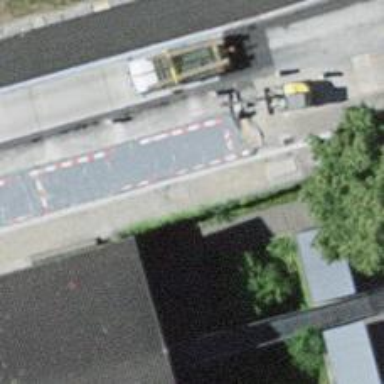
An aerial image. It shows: Bus stop with platform for public transport.